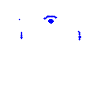
Particle: pion